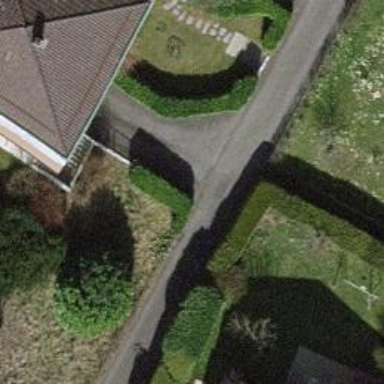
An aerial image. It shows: Alleyway designated as service road.